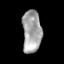
Tissue: skin
Cell type: Epithelial cells
Senescence score: 0.1852
Nuclear area (px): 786
Mean DAPI intensity: 163.959